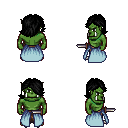
a pixel art fantasy rpg character, male body template, orc, green skin, overskirt, robe skirt, black swoop hairstyle, metal boots, dagger, four views (front, back, left, right), 2x2 character sprite sheet, small pixel art, hard edges, no anti-aliasing